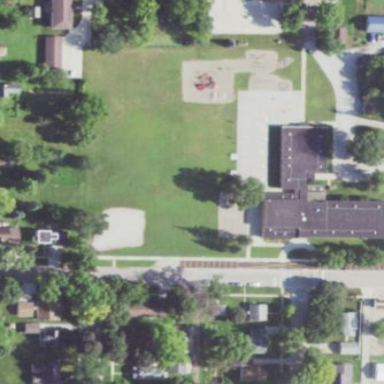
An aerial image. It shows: School.